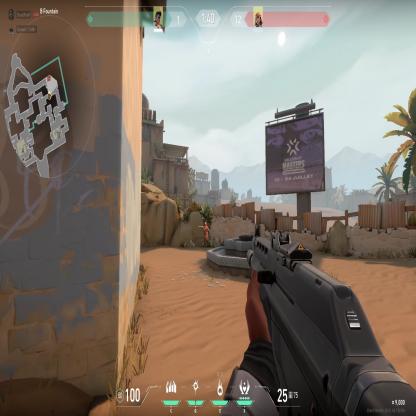
Label: enemy